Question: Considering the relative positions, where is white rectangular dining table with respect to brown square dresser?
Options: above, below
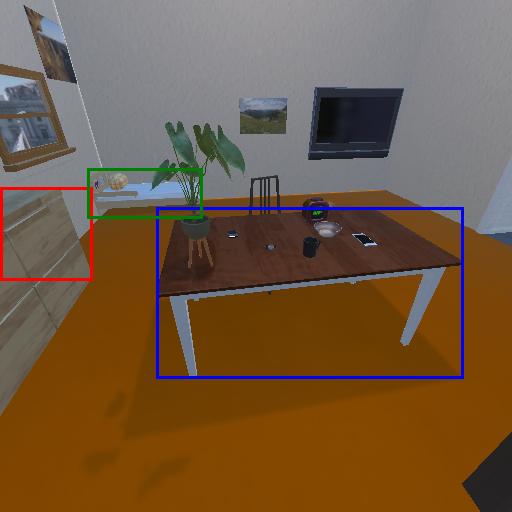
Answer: above